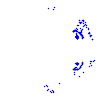
Particle: kaon